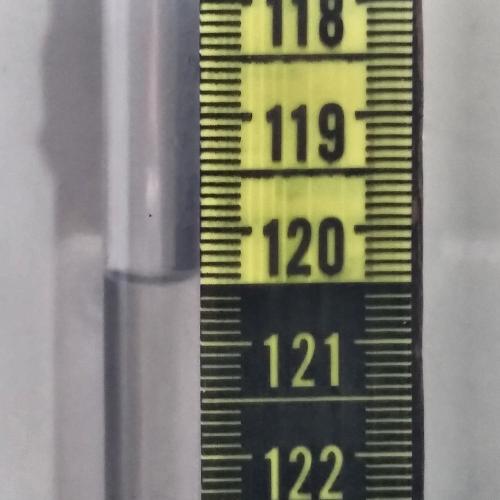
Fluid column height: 120.4 cm